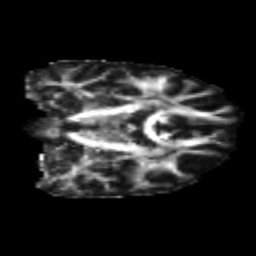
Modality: FA
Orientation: coronal
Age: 24
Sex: female
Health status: healthy
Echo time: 0.074 s